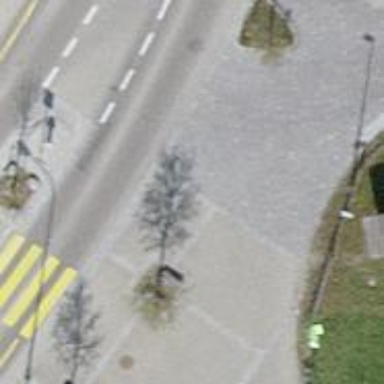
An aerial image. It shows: Unmarked footway crossing paved with paving stones.